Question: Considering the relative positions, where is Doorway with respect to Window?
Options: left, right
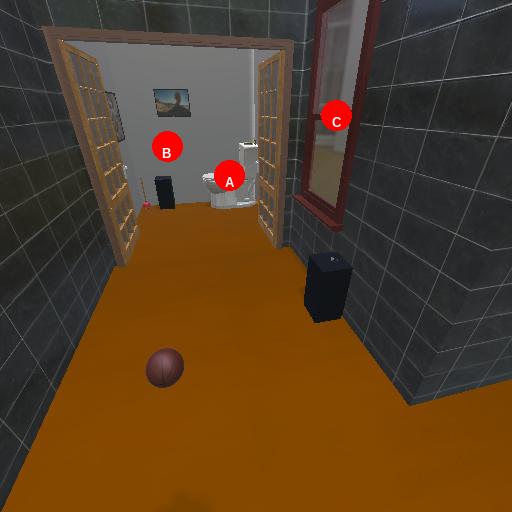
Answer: left